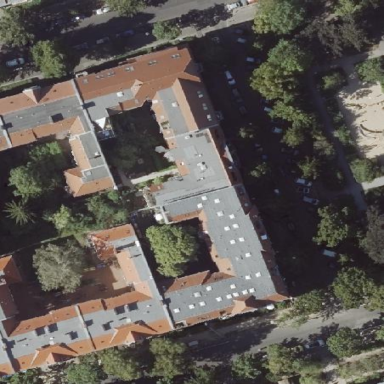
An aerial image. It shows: Residential building with unique double saltbox roof shape.